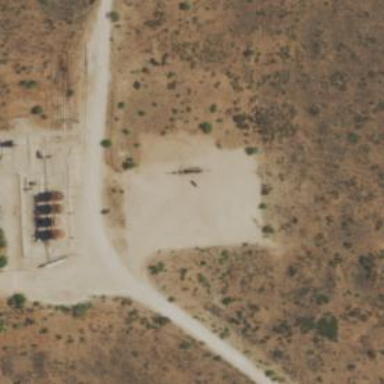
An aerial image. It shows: Petroleum well.